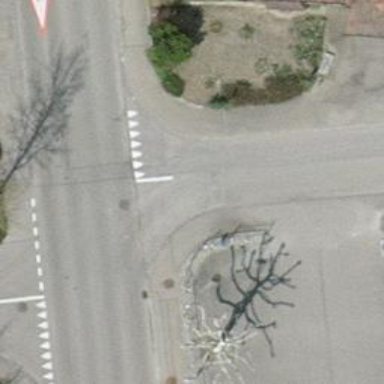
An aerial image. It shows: Road with "give way" sign.